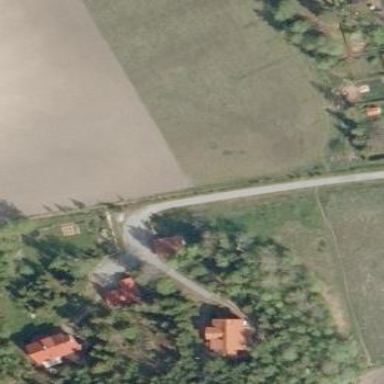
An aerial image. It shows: Farmyard area.